Question: I have the following layout : <URL>
The blue container is my page.
I position my image with negative margins :
'''
.image-wrapper {
float:right;
margin-top:-250px;
margin-right:-100px;
}
'''
The image is where I want it to be and the whole thing works the way I want it to on a big screen.
The problem comes when the viewport is smaller. For example, if the viewport is the size of the container (500px wide in my example) then a scroll bar appears on the x axis to see the image. This is what I don't want. I would like for my image to be truncated when not enough space is available. The container is the only thing that should scroll.

The image should be fully visible when the viewport is big enough.
How do I achieve this?
Thanks!
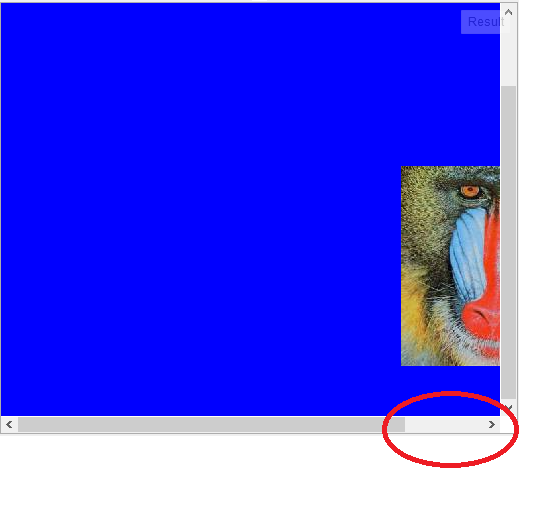
Answer: I managed to do it by adding a wrapper around container that has
'''
width:100%;
overflow-x:hidden;
'''
Now this might not work in every situation, but in this case, the design is responsive and there should never be any scrolling on the x-axis so it works fine.
Working solution here : <URL>